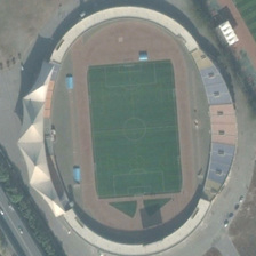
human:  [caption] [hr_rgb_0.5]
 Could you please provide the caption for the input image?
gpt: here lies a large oval stadium with soccer field and running trackes inside it .

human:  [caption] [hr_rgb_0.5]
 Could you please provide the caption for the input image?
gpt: There is a stadium between a street and the stadium.

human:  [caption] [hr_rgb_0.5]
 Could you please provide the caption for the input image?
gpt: There is a playground between the street and the playground.

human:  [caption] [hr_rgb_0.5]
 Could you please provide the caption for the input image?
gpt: There is a stadium between the road and the playground.

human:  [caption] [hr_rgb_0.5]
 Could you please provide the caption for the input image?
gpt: There is a stadium between the road and the playground.